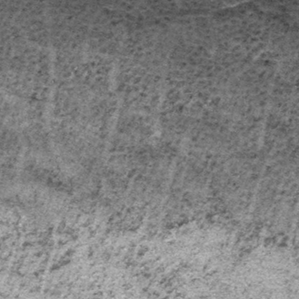
Label: frost